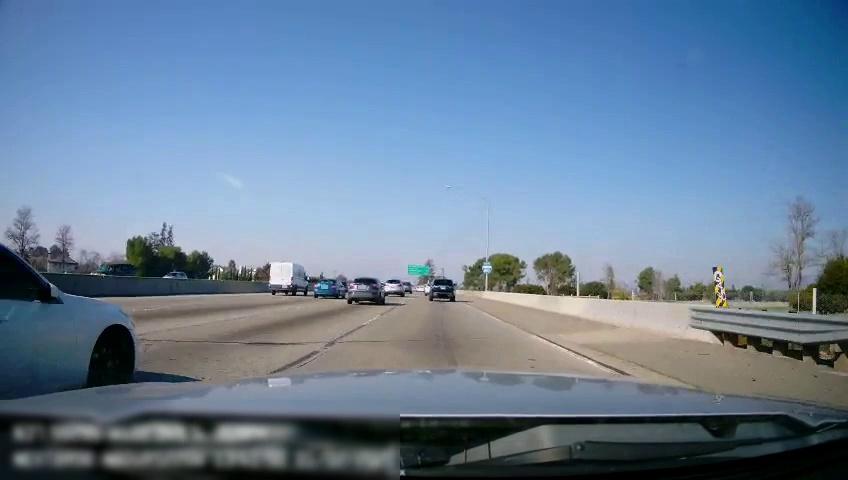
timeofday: Day
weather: Sunny
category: Drivable Space
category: Vehicles | SUV
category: Vehicles | SUV
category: Vehicles | SUV
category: Vehicles | SUV
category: Vehicles | Car
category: Vehicles | SUV
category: Vehicles | Car
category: Vehicles | Van
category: Vehicles | Car
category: Vehicles | SUV
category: Lanes | Current Lane
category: Lanes | Current Lane
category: Traffic | Signs